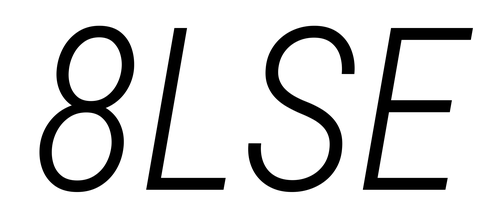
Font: Roboto-Italic_Condensed_Light_Italic